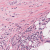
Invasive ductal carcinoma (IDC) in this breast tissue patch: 0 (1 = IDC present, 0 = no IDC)